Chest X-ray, PA view. Patient: 61 years old, sex M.
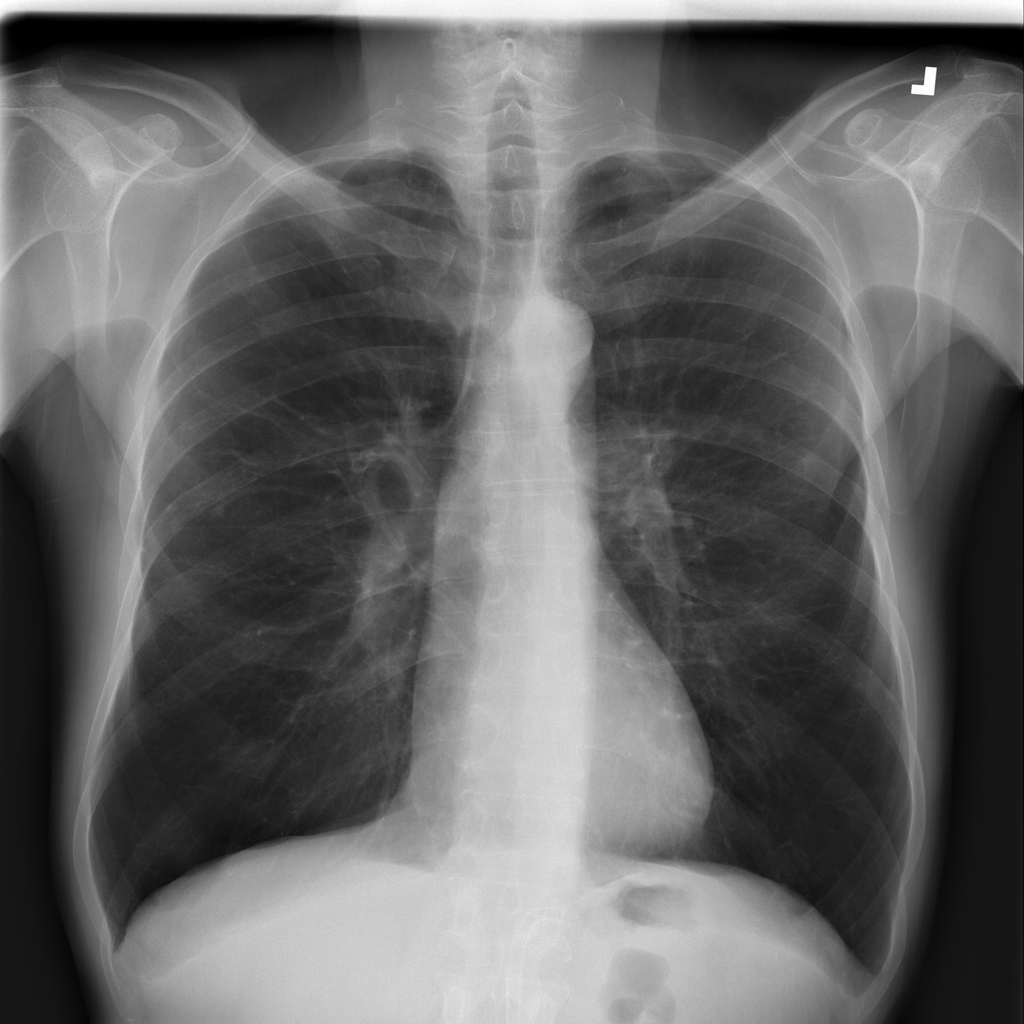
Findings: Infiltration